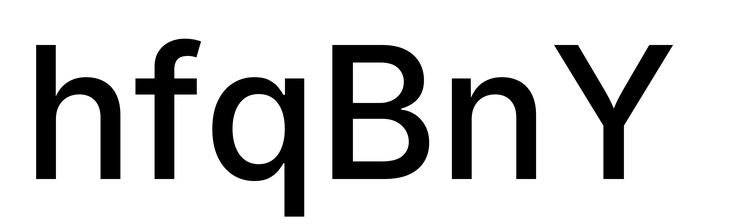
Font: Inter_Medium